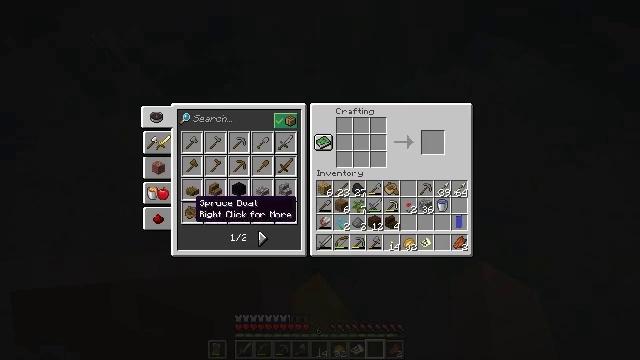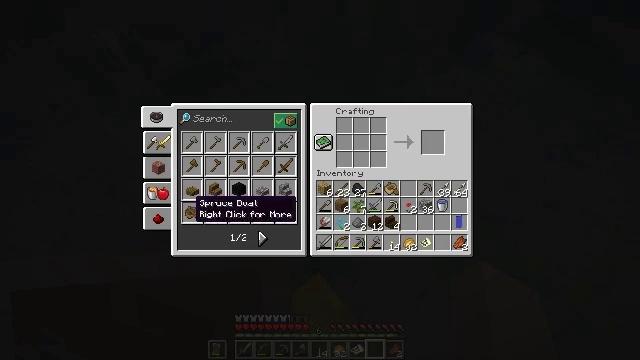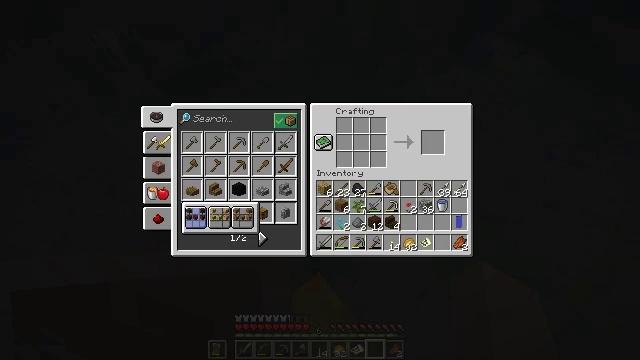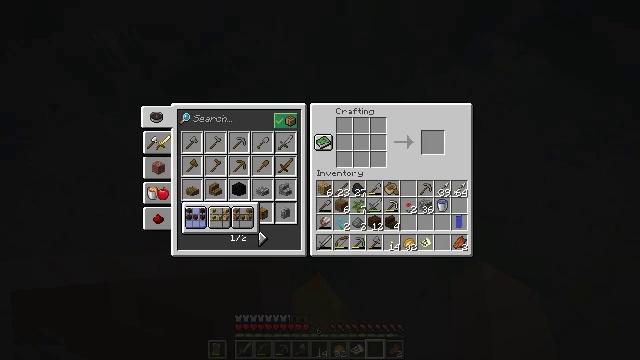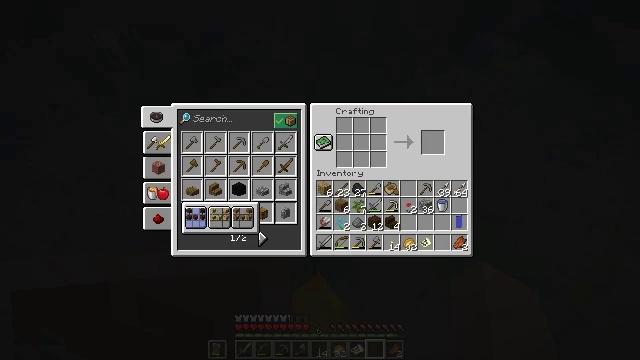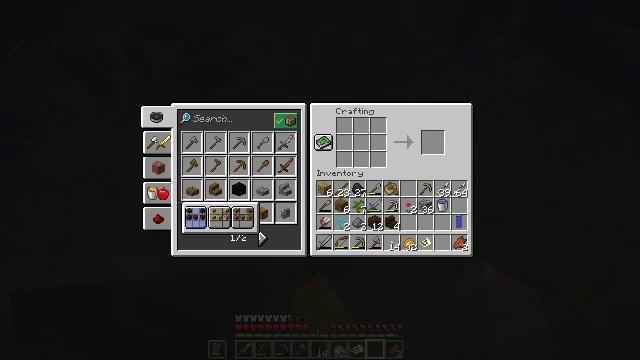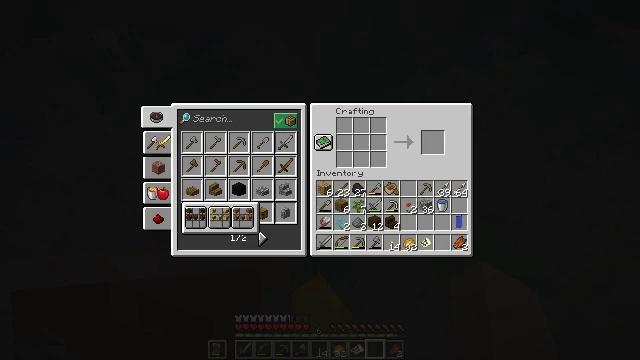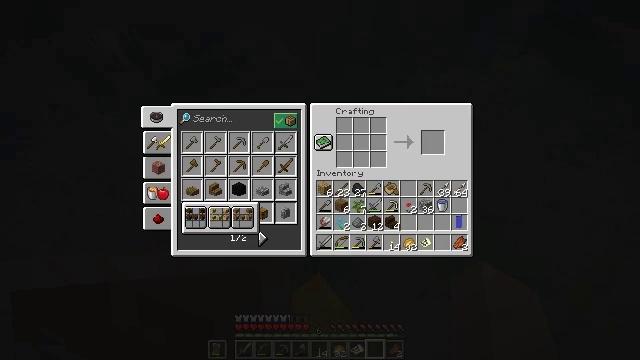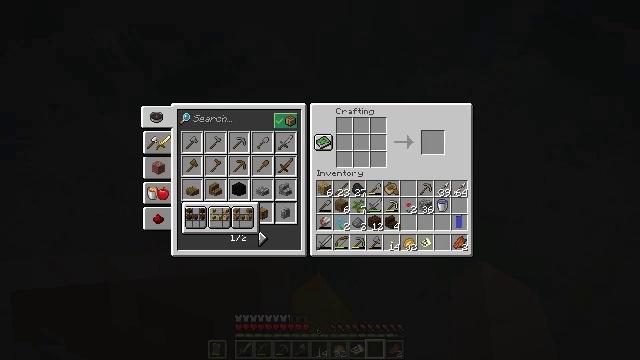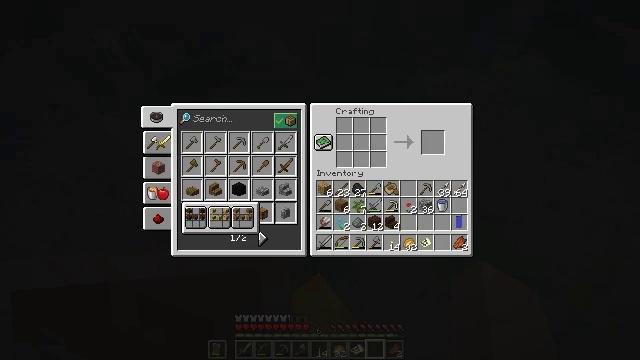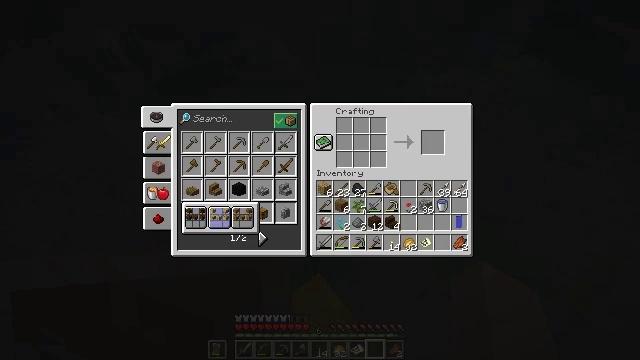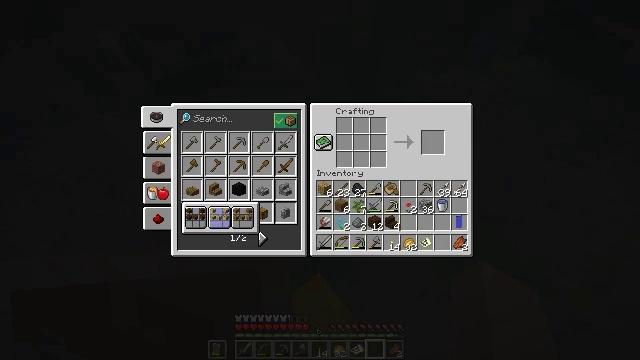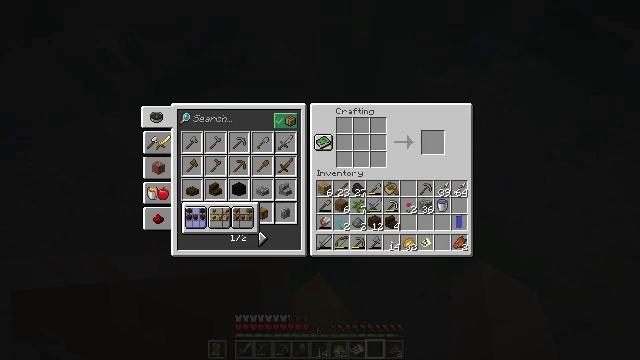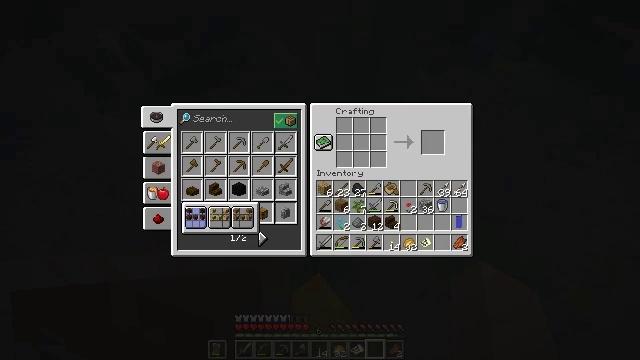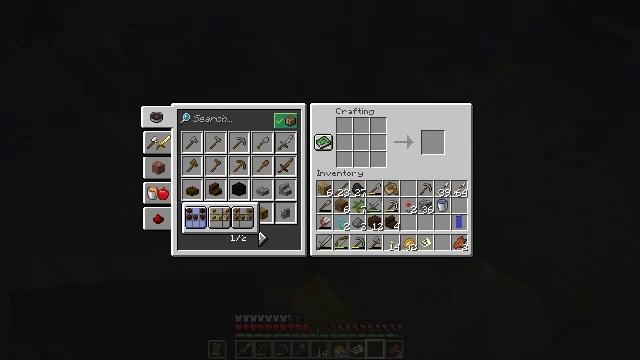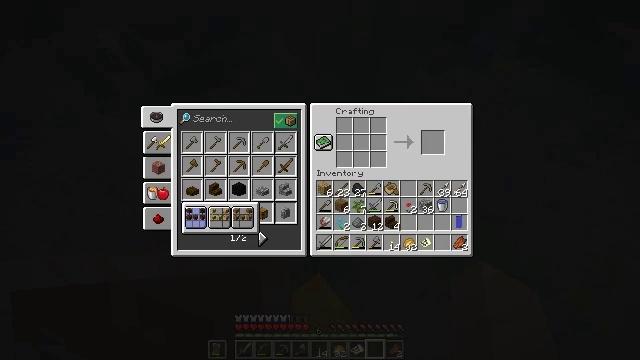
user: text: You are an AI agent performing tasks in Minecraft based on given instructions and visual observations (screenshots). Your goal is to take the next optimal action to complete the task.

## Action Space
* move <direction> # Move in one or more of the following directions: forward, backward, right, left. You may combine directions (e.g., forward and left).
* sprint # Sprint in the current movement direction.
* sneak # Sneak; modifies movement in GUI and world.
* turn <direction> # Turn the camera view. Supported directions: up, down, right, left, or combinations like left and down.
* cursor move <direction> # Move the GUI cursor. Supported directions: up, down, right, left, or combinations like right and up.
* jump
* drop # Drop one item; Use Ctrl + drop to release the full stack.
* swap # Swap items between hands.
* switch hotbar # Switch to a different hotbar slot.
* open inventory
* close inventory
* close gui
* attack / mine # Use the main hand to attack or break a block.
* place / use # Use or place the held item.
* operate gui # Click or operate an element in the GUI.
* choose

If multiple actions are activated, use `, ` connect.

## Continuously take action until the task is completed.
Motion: motion action
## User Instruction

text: Interact with the crafting table to obtain a dark oak boat.
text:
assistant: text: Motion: no_op
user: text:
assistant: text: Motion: use / place
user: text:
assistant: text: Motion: no_op
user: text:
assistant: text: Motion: no_op
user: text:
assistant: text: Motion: turn right
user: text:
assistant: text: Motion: turn right and up
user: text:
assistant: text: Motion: turn right and up
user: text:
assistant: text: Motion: turn right
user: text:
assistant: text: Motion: turn left and down
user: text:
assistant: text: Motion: turn left and down
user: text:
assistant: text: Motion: turn left and down
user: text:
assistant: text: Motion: turn left
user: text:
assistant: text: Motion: no_op
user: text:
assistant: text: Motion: no_op
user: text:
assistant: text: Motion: no_op
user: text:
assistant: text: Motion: no_op
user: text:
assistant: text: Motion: attack / mine
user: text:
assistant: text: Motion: attack / mine
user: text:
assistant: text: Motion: no_op
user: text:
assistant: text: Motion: no_op
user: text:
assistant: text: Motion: no_op
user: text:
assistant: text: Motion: turn right
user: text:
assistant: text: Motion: turn right and up
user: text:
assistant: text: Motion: turn right
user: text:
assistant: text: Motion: turn right
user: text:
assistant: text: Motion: no_op
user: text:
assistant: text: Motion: turn left and down
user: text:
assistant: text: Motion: no_op
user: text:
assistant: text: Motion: sneak
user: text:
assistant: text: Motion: sneak